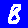
Digit: 8